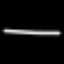
Label: line